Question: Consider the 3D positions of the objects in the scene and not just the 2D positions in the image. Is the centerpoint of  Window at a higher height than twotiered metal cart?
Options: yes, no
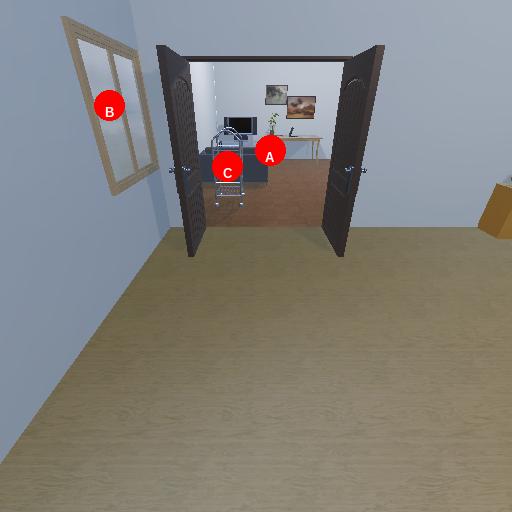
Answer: yes